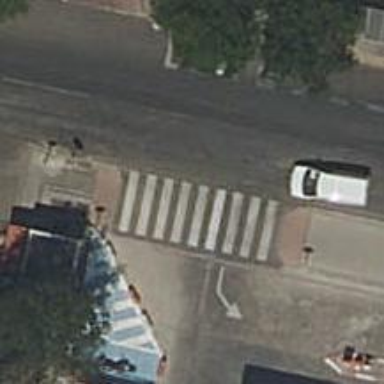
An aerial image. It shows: Crossing with traffic signals.